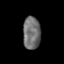
Tissue: prostate
Cell type: T cells
Senescence score: 0.3545
Nuclear area (px): 560
Mean DAPI intensity: 111.037